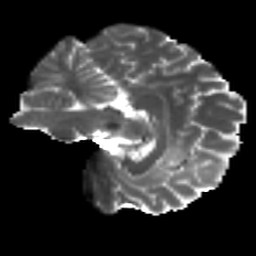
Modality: T2w
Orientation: sagittal
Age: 33
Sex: female
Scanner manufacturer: ge
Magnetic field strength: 3 T
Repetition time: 7.8 s
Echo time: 0.0642 s